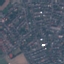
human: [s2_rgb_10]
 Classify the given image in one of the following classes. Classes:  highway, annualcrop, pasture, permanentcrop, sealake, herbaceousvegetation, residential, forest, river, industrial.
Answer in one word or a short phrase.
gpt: Residential